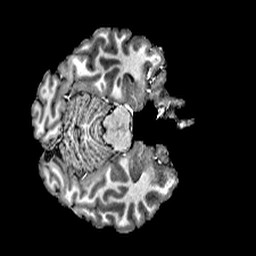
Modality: T1w
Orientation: axial
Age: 29
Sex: female
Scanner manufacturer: siemens
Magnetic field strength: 6.98 T
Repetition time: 6 s
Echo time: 0.00302 s